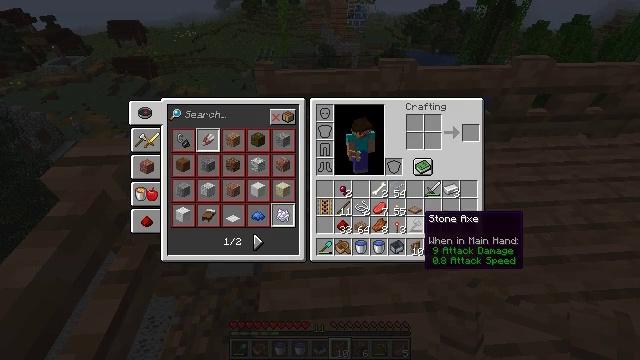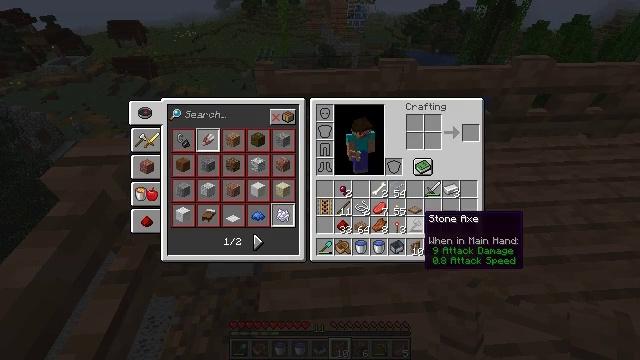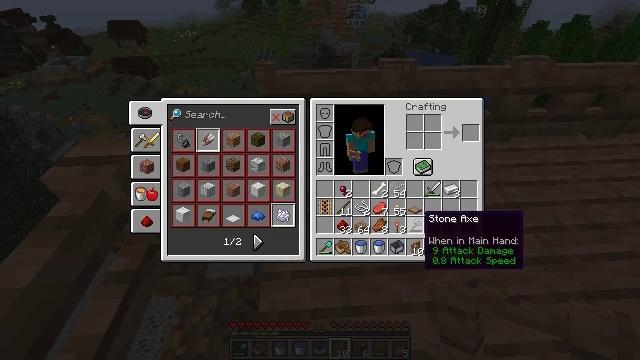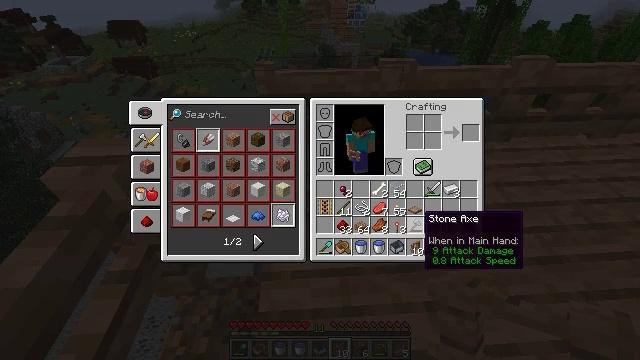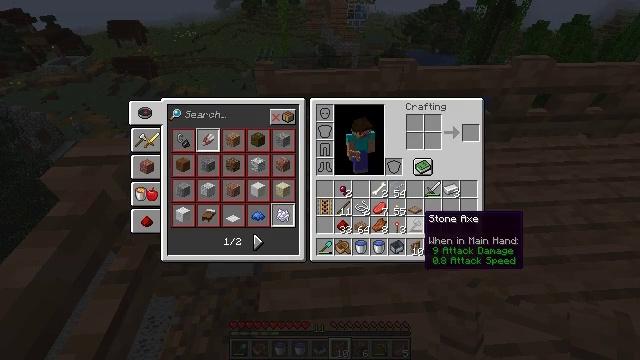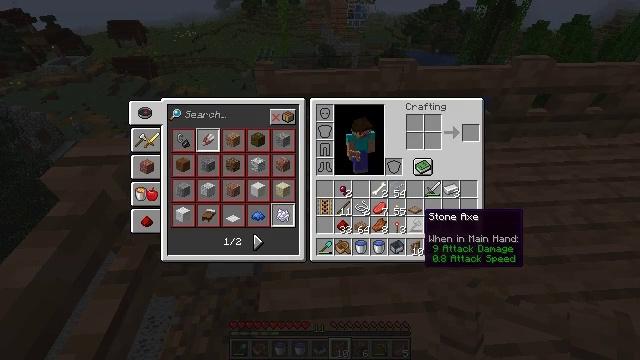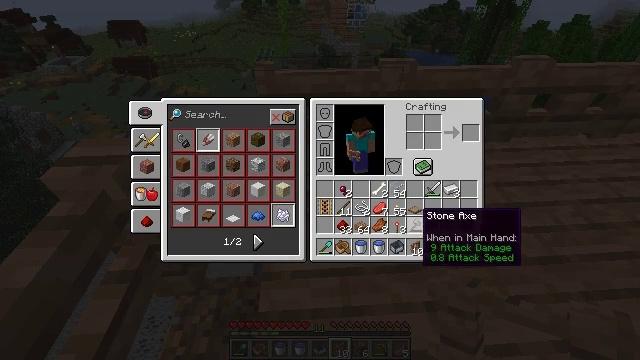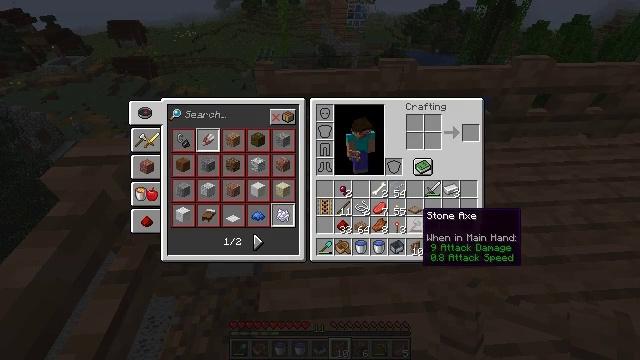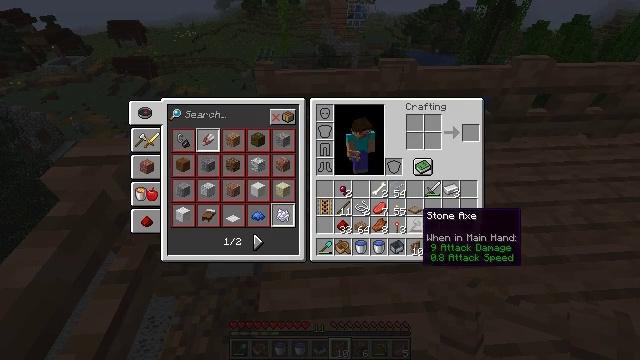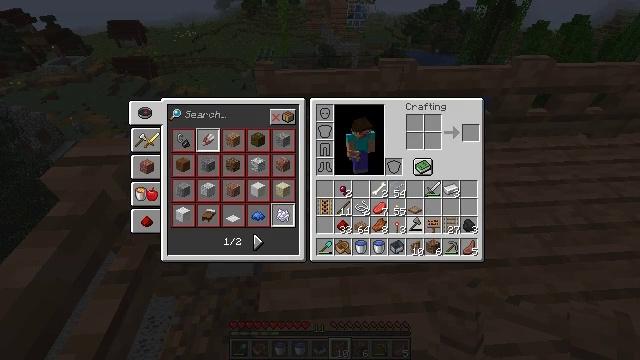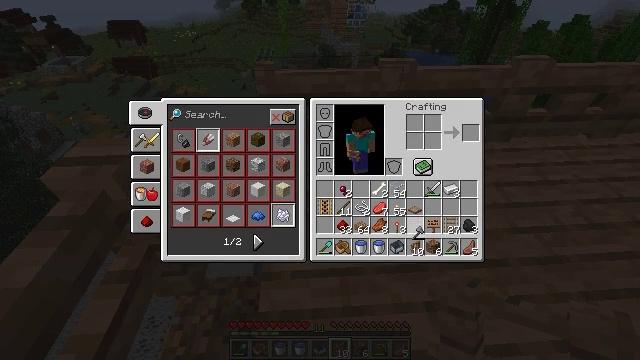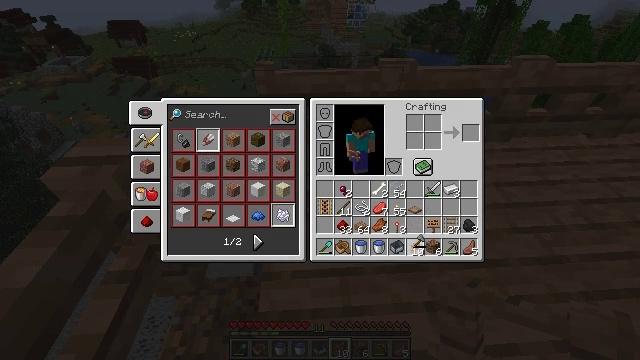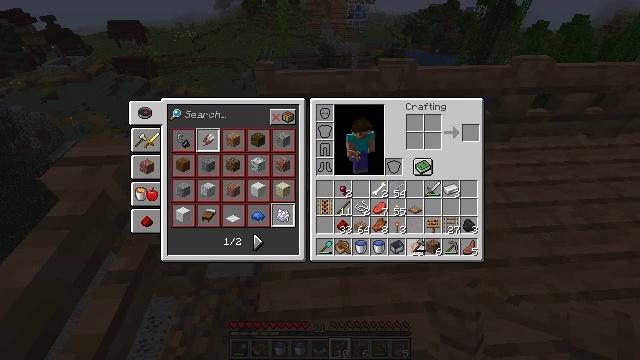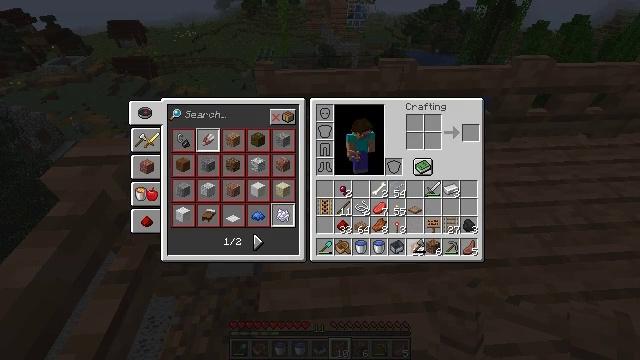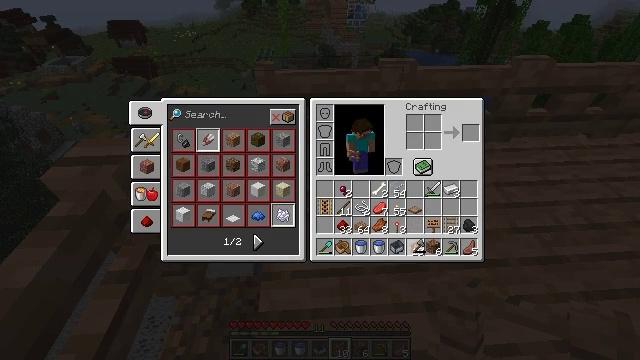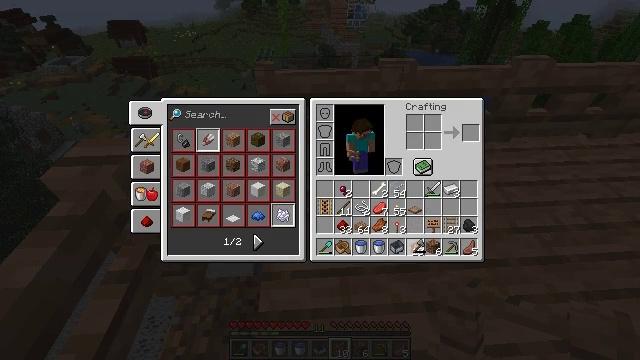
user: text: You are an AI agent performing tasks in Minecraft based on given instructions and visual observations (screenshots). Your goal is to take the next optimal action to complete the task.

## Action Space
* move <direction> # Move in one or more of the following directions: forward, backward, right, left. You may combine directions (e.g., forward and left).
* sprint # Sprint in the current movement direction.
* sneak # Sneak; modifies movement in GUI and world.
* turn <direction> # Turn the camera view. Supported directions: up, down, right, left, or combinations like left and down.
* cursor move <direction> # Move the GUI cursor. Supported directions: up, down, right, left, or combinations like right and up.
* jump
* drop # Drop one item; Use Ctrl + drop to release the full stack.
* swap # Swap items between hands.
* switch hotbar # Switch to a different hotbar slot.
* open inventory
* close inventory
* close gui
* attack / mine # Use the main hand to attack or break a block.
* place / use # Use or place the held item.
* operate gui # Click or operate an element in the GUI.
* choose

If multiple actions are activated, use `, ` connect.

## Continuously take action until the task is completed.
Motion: motion action
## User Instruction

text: Attack the jungle planks to collect them.
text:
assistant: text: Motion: no_op
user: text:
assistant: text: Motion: no_op
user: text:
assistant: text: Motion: no_op
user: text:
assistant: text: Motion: no_op
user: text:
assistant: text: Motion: no_op
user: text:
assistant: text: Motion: no_op
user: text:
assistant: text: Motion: no_op
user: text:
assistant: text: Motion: no_op
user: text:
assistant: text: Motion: operate gui
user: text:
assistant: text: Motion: cursor move down, operate gui
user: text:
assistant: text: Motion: cursor move down, operate gui
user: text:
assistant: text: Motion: no_op
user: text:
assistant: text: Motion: no_op
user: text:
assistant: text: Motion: no_op
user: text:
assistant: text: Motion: no_op
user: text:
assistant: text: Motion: no_op
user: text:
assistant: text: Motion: operate gui
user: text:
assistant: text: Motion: operate gui
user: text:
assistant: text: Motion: operate gui
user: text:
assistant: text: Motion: no_op
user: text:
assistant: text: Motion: no_op
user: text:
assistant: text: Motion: no_op
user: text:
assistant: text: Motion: no_op
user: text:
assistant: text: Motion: no_op
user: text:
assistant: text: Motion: no_op
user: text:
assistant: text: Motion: no_op
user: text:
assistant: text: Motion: no_op
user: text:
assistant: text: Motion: no_op
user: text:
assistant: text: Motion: no_op
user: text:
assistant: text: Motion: operate gui